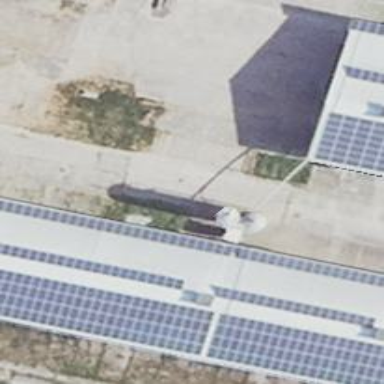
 featuring small solar photovoltaic panel generator with grey-colored roof. The solar panel generator is designed with photovoltaic method and oriented along the roof."